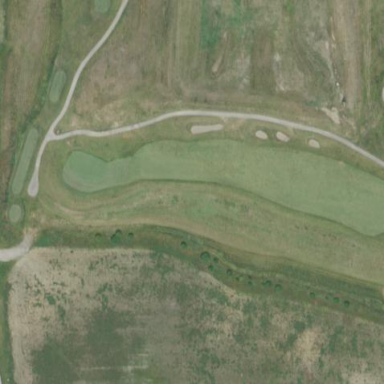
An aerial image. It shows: Well-maintained grassy area designated as golf fairway.